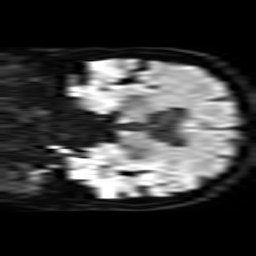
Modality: TRACE
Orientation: coronal
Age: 77
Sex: female
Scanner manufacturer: philips
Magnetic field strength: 3 T
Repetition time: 4.726 s
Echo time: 0.06054 s